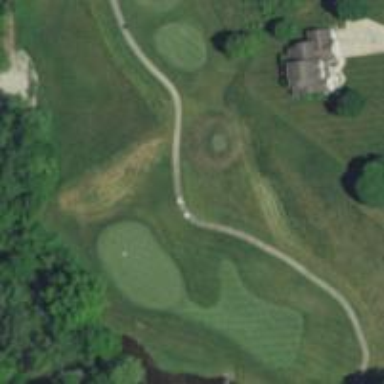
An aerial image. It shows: Pathway for golfing.